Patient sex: F
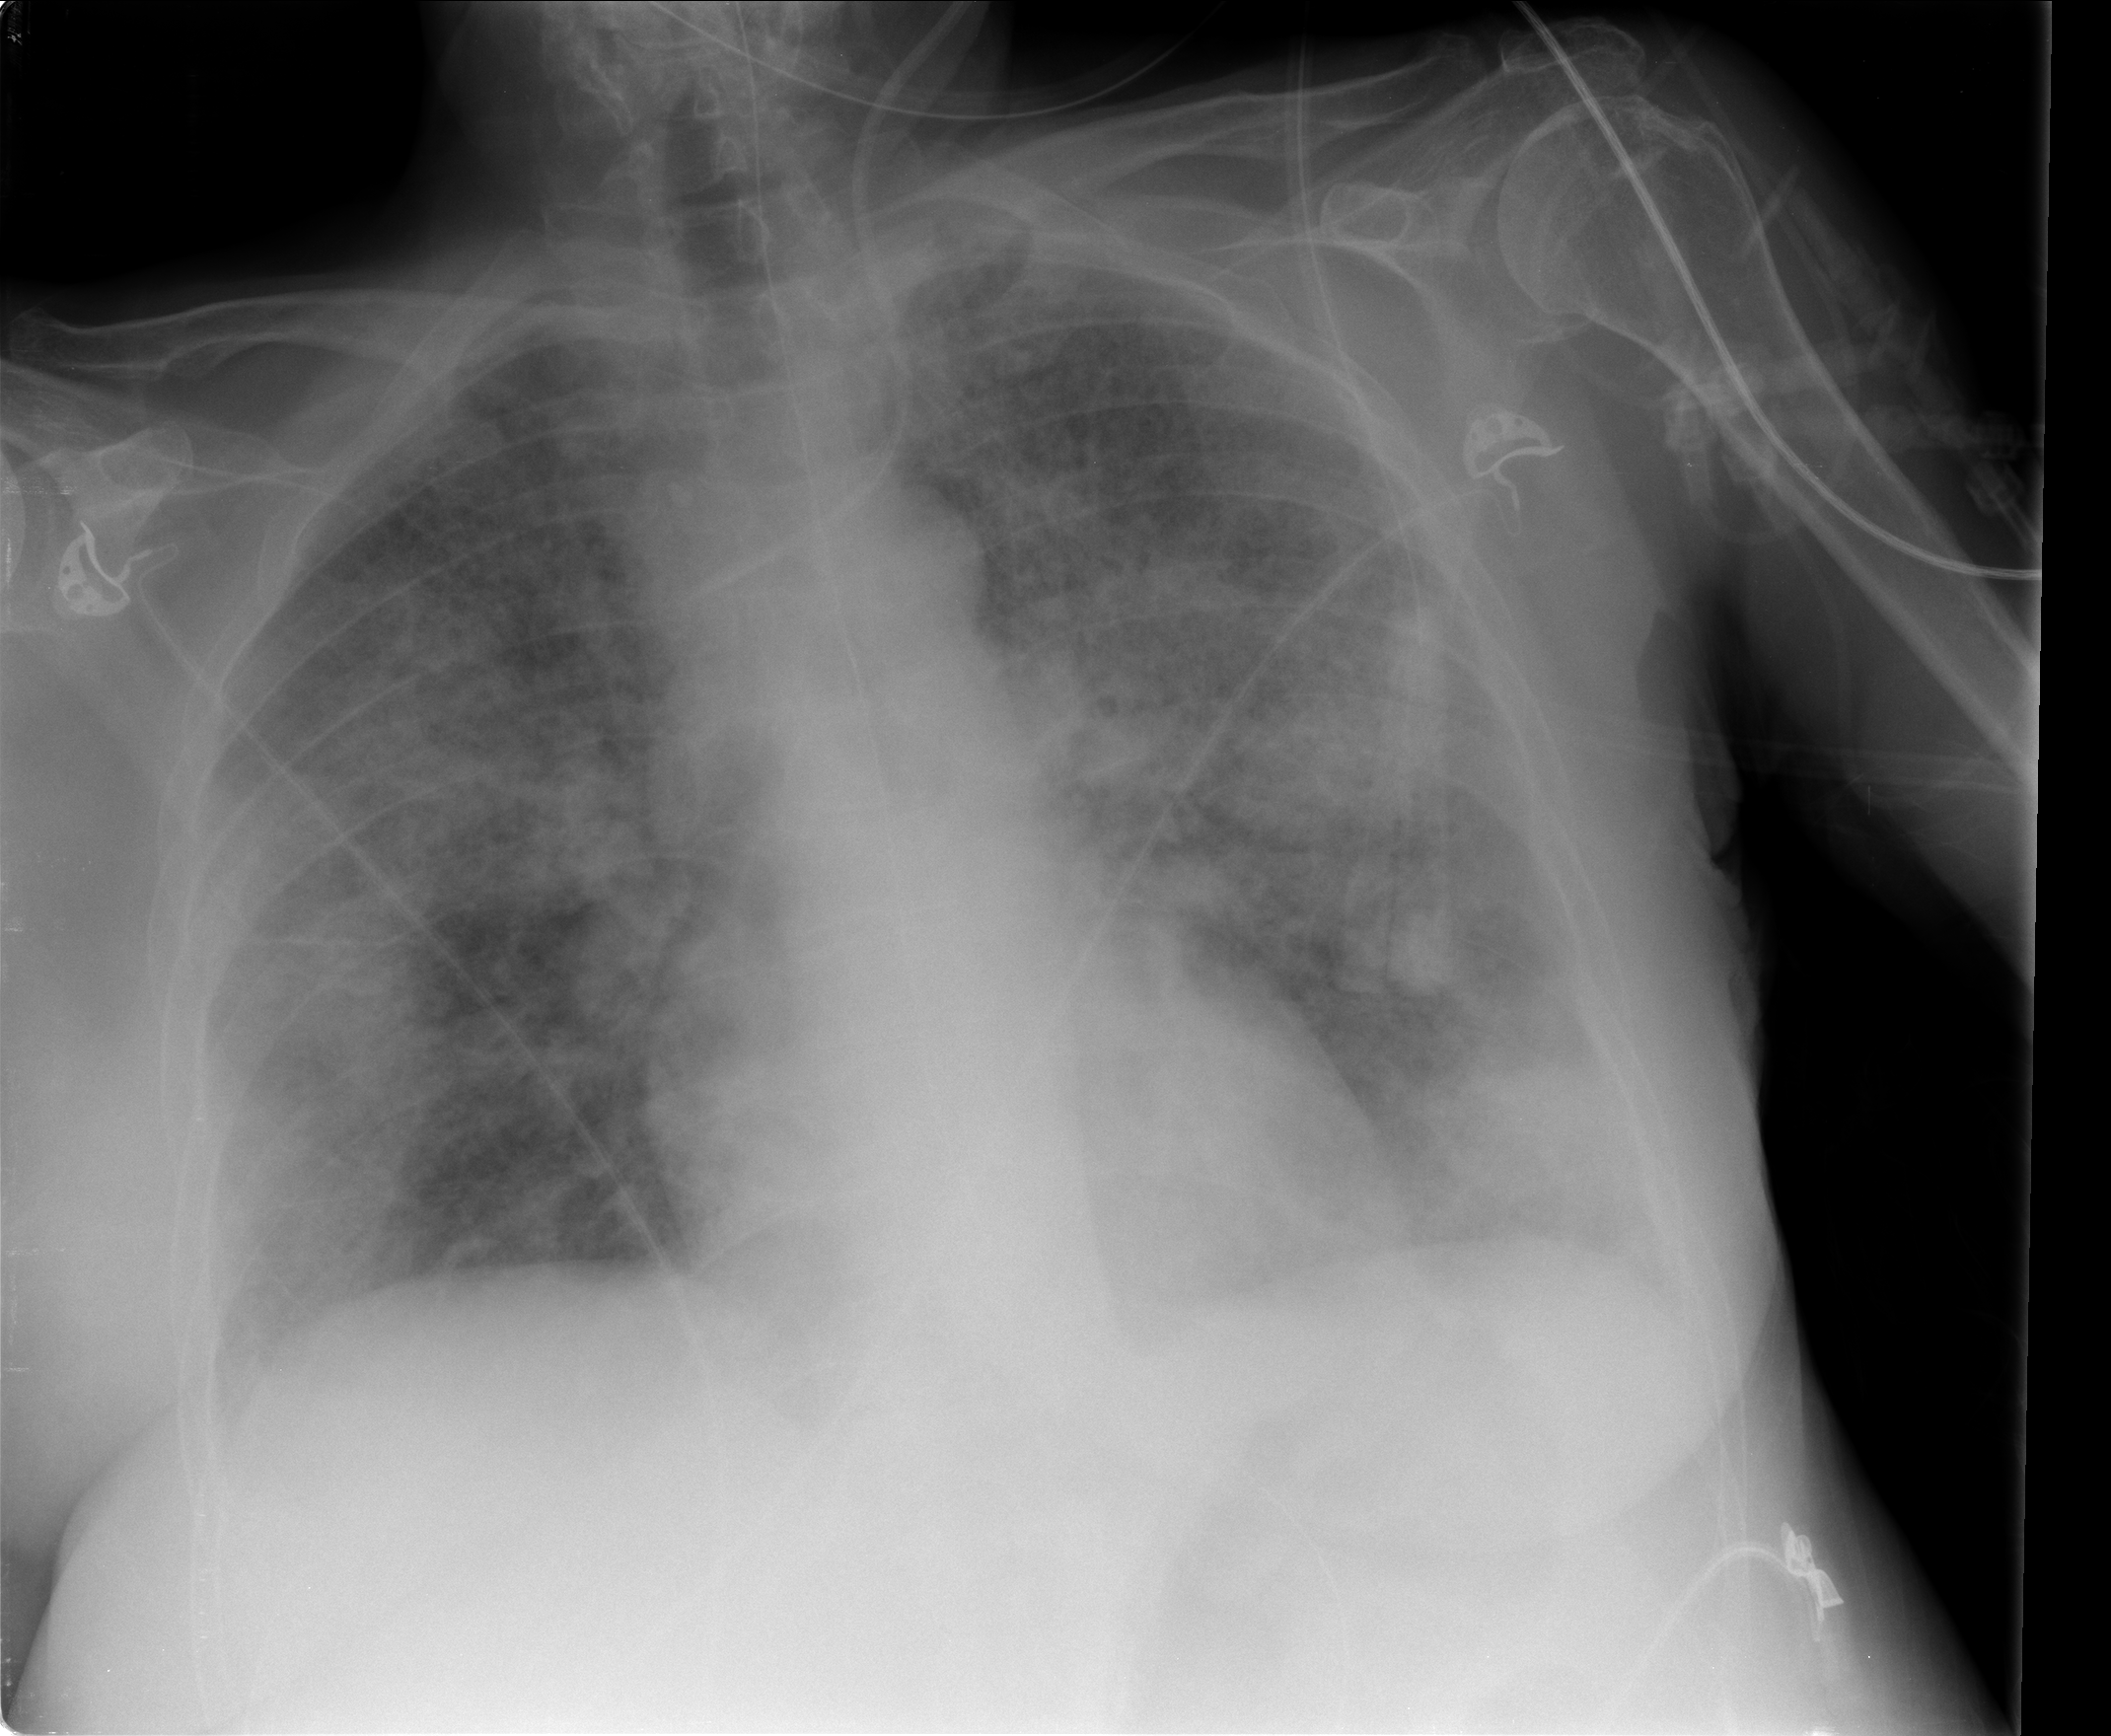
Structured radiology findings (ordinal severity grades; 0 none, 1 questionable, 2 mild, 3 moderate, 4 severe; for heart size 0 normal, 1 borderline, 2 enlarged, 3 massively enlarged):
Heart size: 0
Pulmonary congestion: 1
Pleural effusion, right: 1
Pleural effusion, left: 1
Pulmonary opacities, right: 3
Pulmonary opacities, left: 3
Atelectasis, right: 3
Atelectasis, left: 3